Question: how to check if there is an element in the list without getting out of index error in python?
1. Write a function add_neighbours that takes a list of integers and returns a new list, with the same number of elements as the original list but where each integer in the new list is the sum of its neighbours and itself (from the original list)
example, 'add_neighbours([1,3,5,7])' returns '[4,9,15,12]' (which is equal to '[1+3, 1+3+5, 3+5+7, 5+7]')

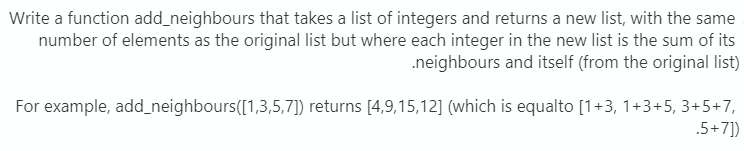
Answer: You just have to use conditionals to make sure it doesn't get out of the index.
See the commented code below:
'''
def add_neighbours(input_list):
newlist = []
for i in range(len(l)):
# If it's the initial number, sum only with the next item
if i==0:
newlist.append(l[i] + l[i+1])
# If it's the last number, sum only with the previous item
elif i == len(l)-1:
newlist.append(l[i] + l[i-1])
# If it's either the initial or last number, sum with the previous and the next item
else:
newlist.append(l[-i] + l[i] + l[i-1])
return newlist
'''
'''
print(add_neighbours([1,3,5,7]))
# > [4, 11, 13, 12]
'''